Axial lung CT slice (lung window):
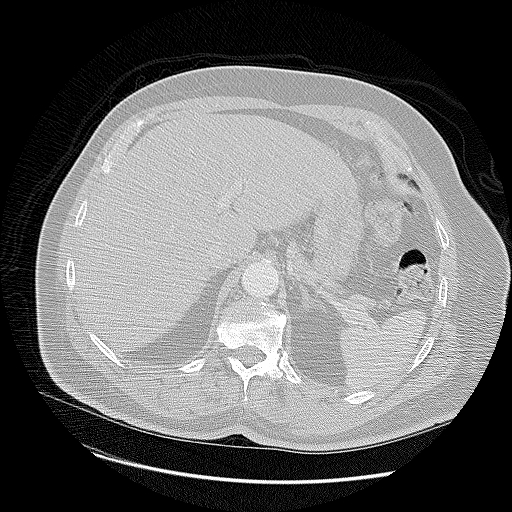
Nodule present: no